Question: I am looking for a way to represent some data points into a 'thermal map' (500x500).
Data array:
'''
"data": [
{
"x": 120,
"y": 350,
"temperature": 90
},
{
"x": 300,
"y": 210,
"temperature": 35
},
{
"x": 450,
"y": 50,
"temperature": 68
},
]
'''
This array should be processed into something like this using CSS and Javascript: (Very roughly)

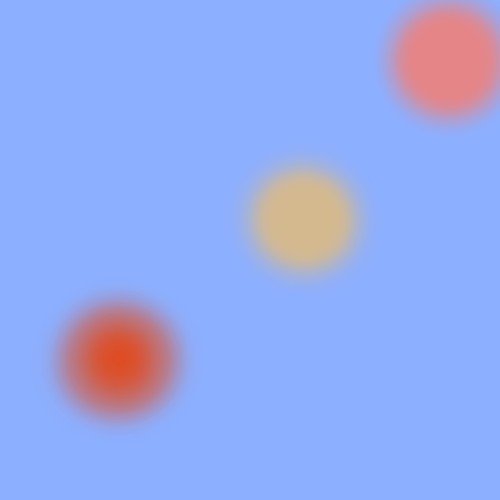
Answer: - <URL>- 'position: absolute''left: x''top: y'
Knowing these two CSS features, you can just iterate over the JSON, creating DOM-elements ('div' will do) and modifying their 'style' property.
Schematically:
'''
data.forEach(function (point) {
var div = document.createElement('div');
div.style.background = generateGradient(point.temperature);
div.style.left = point.x - radius;
div.style.top = point.y - radius;
container.appendChild(div);
});
'''
The same is achievable with Canvas and SVG, but that's a longer story.